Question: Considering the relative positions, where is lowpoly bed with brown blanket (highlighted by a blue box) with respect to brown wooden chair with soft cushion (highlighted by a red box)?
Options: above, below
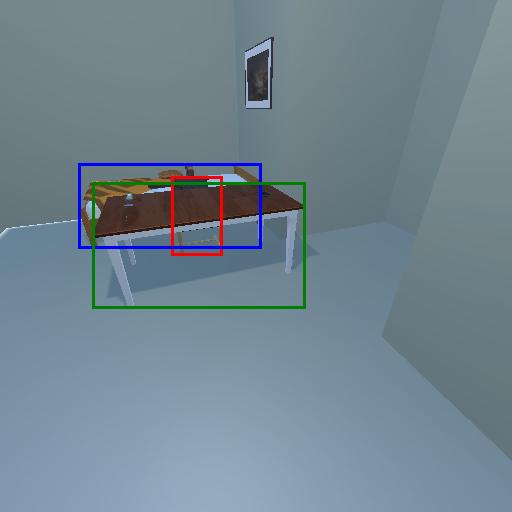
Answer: above